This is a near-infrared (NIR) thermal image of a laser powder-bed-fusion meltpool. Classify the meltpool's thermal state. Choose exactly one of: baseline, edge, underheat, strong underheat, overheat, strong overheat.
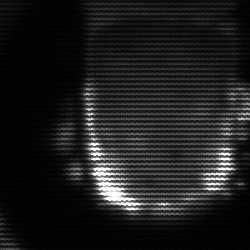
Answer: baseline